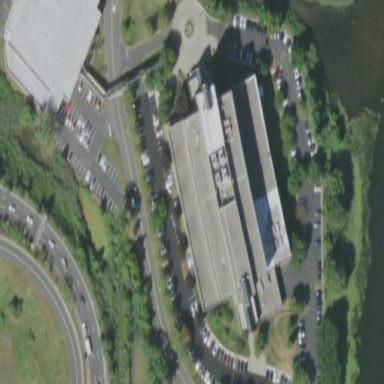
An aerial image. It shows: Commercial building.